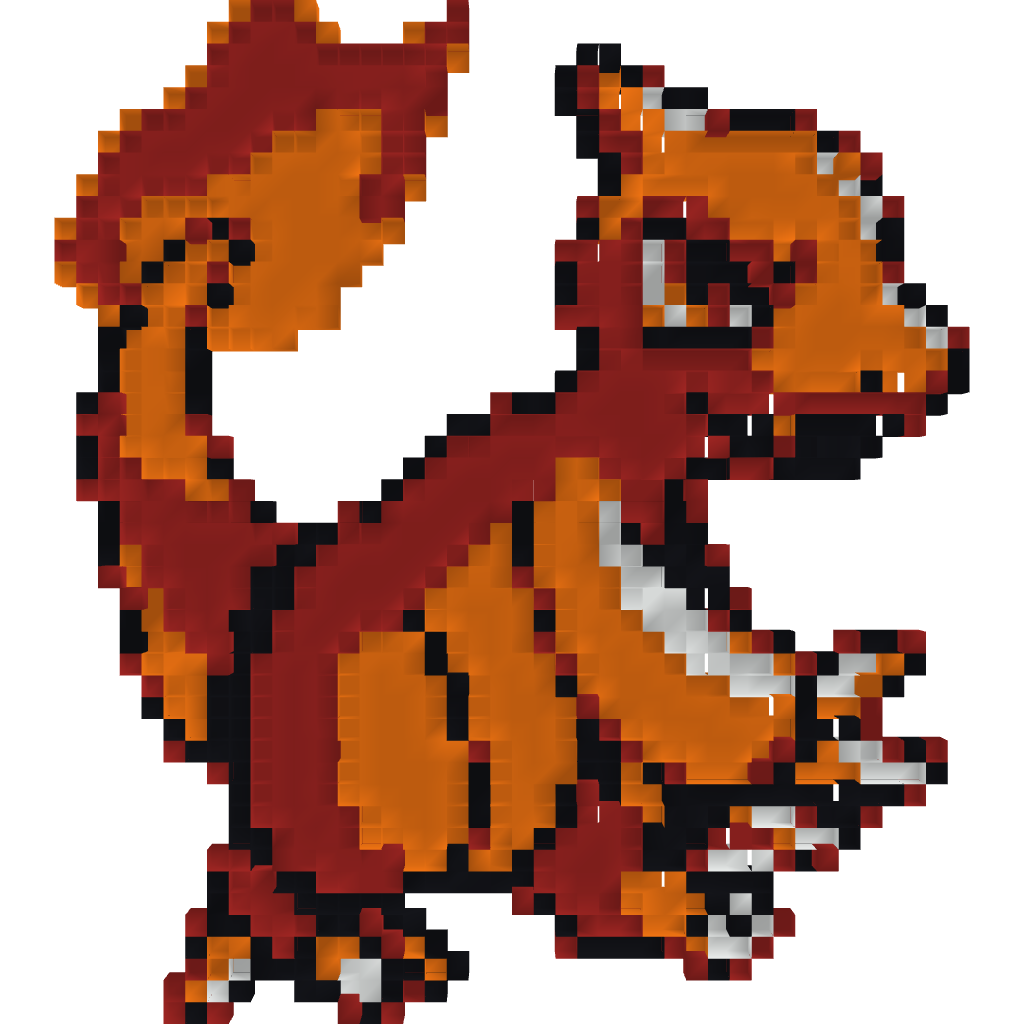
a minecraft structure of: Charmeleon's Sprite